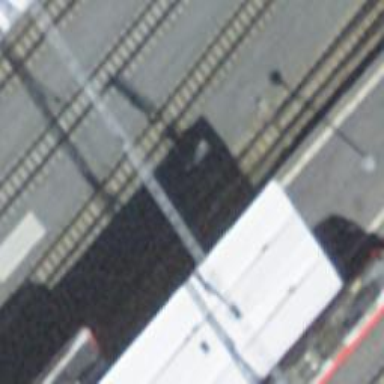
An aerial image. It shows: Narrow-gauge railway yard with electrified tracks featuring contact line.